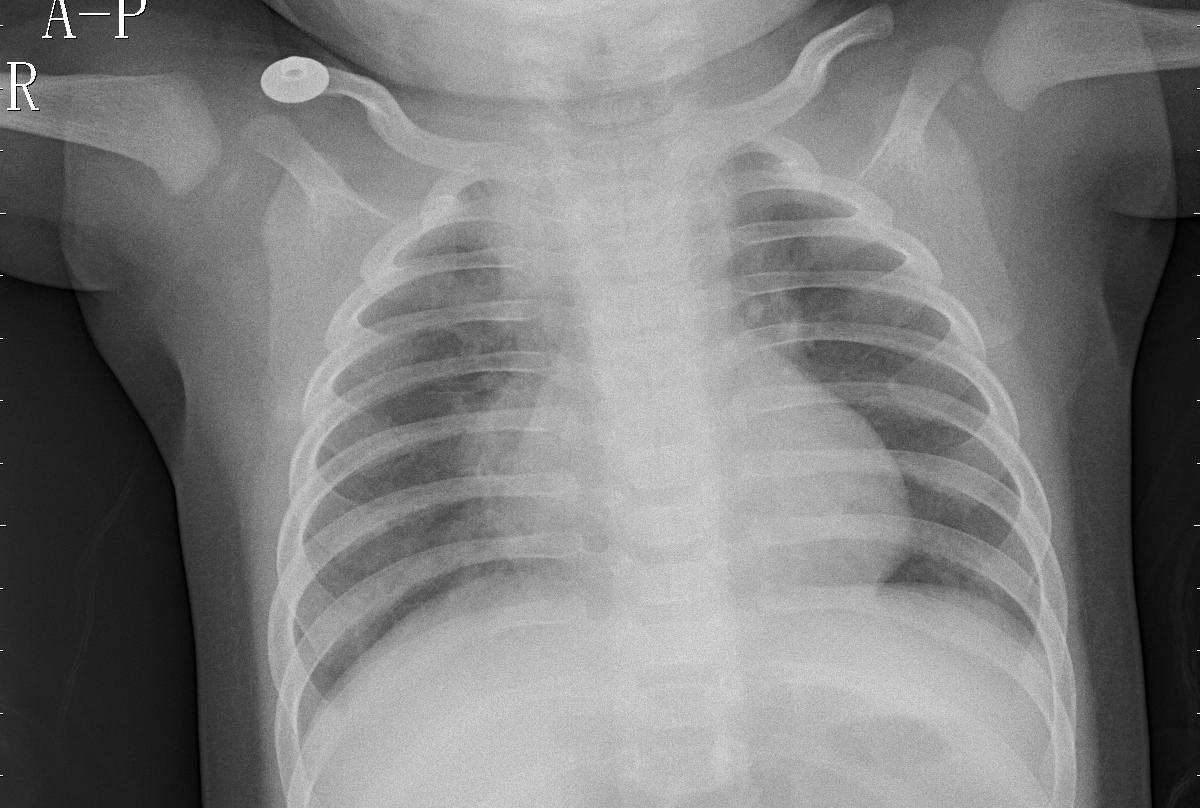
Diagnosis: PNEUMONIA